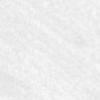
Label: no_change